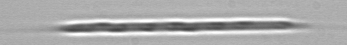
Label: Rhizosolenia